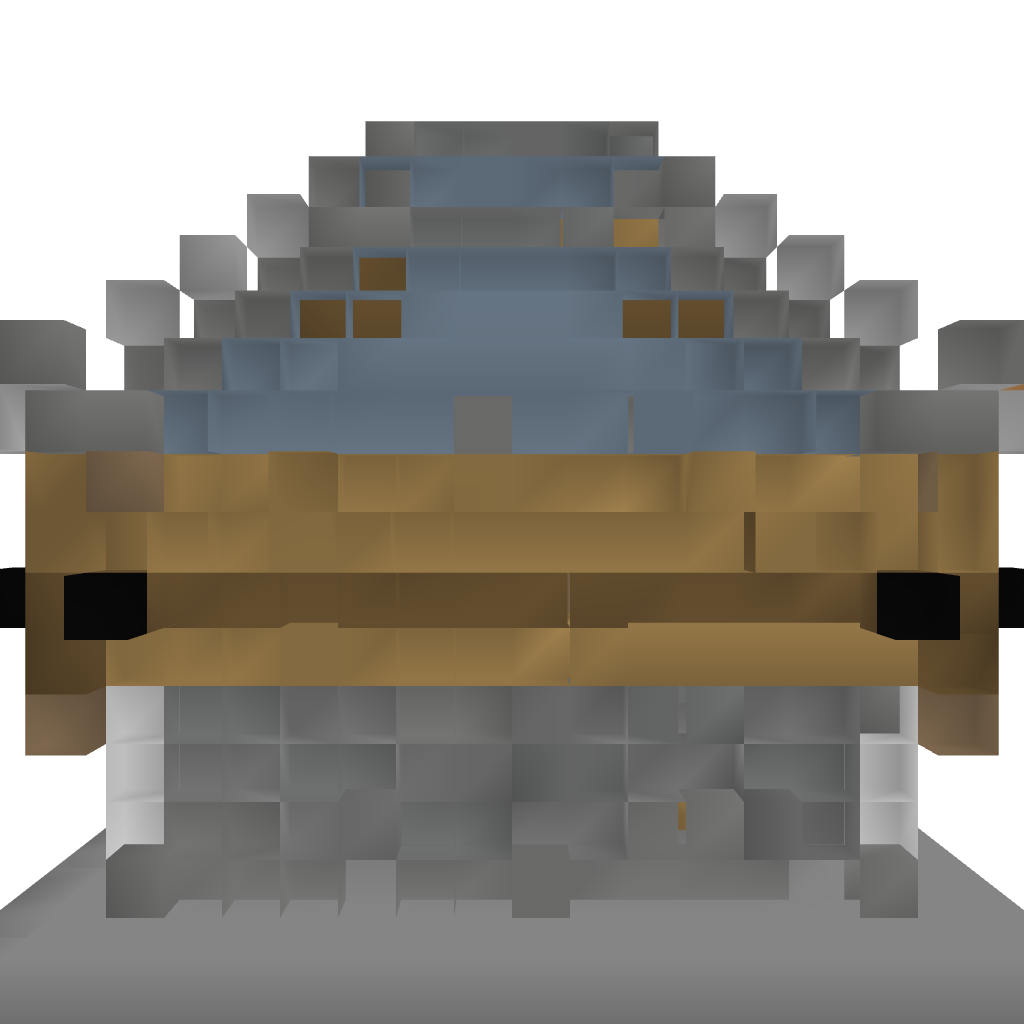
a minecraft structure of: Pretty Little Pagoda